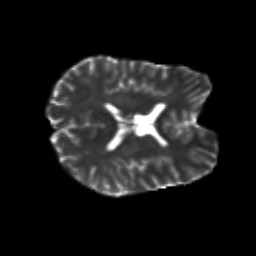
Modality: T2w
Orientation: axial
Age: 29
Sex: male
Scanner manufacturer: siemens
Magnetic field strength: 3 T
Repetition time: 3.5 s
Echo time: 0.113 s